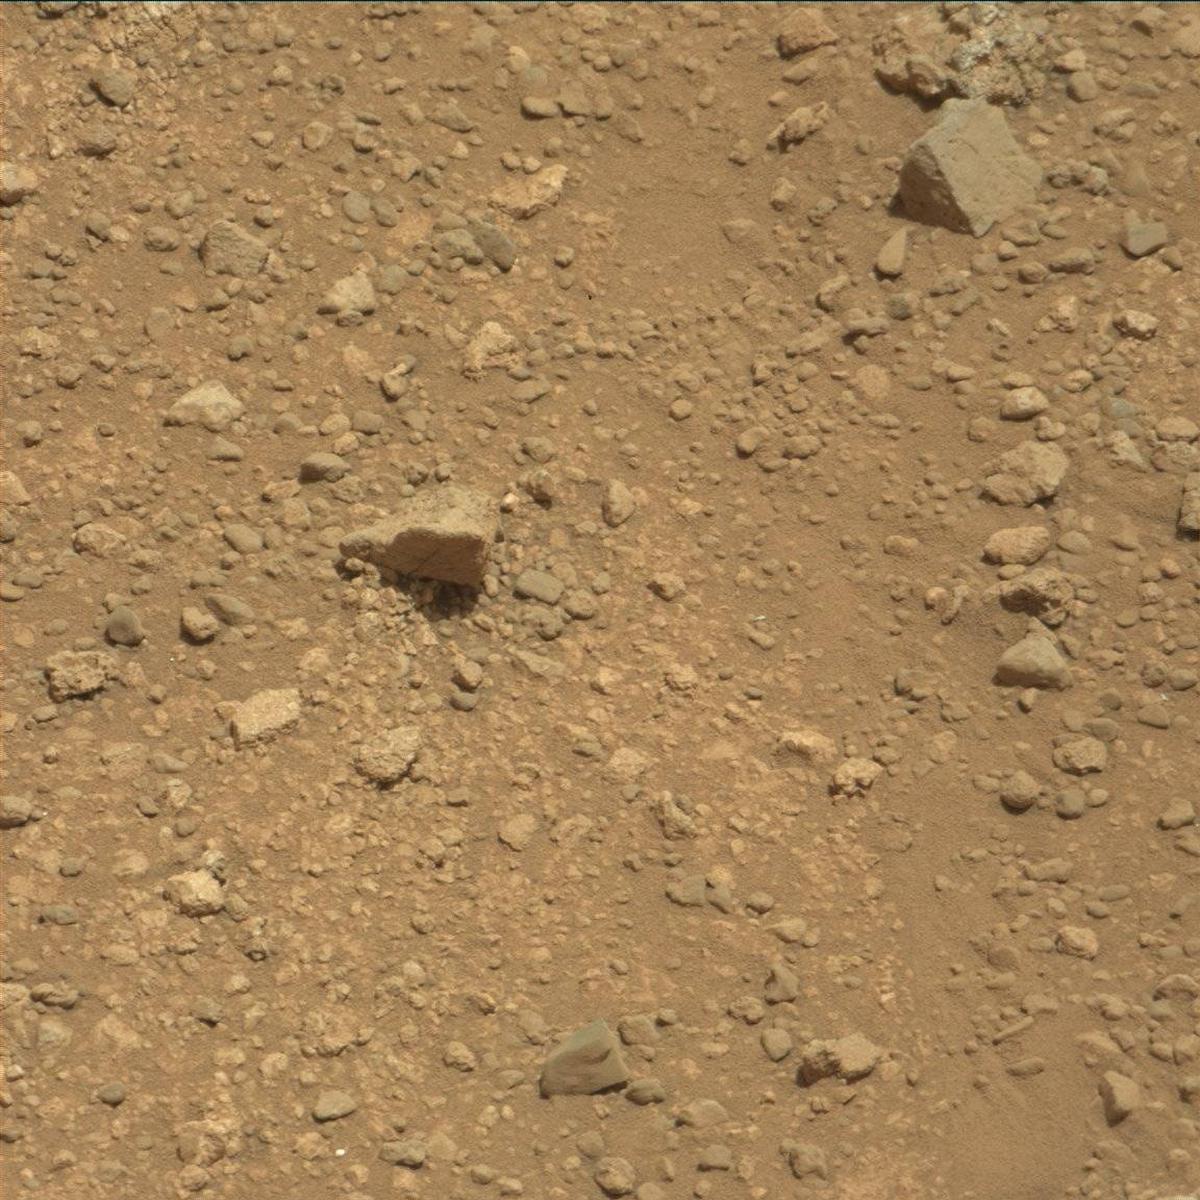
Terrain classes present: Bedrock, Rock, Sand / Soil